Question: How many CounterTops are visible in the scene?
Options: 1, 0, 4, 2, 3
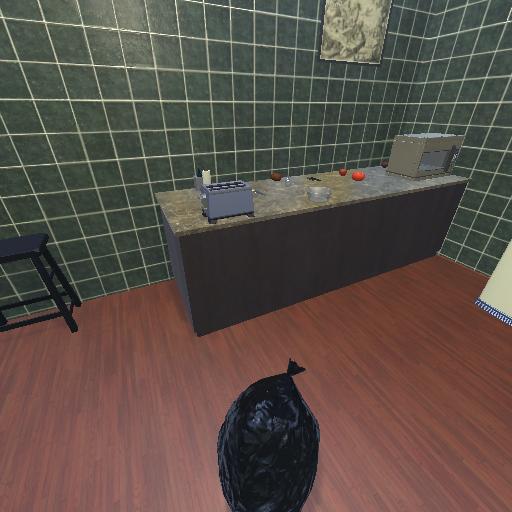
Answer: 1